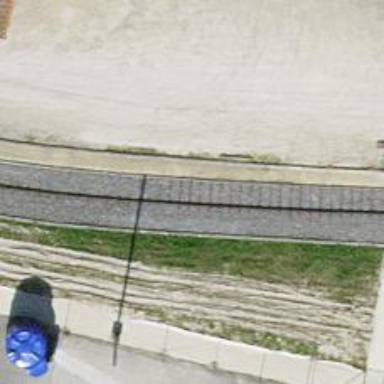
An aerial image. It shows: Siding railway track with electrified contact line.